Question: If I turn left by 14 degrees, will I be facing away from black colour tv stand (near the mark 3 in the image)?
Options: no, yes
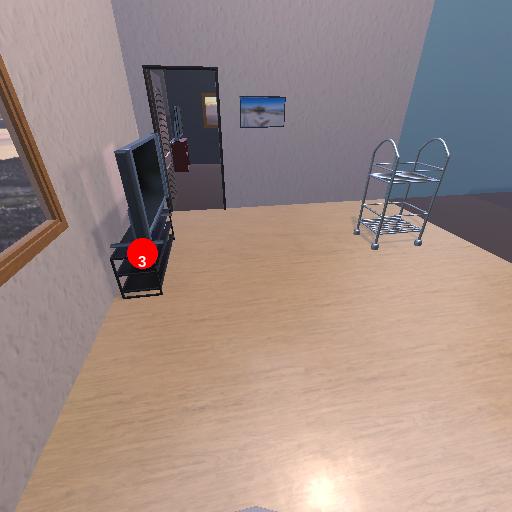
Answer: no